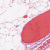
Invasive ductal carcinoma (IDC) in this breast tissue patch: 0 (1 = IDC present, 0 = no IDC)